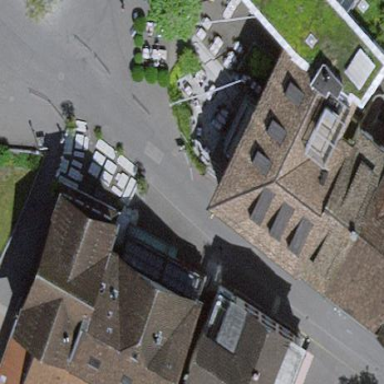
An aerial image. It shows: Quadruple saltbox roof shape on apartment building.